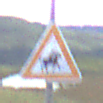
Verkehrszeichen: ReiterLinks
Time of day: SunriseSunset
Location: Outdoor (Nature)
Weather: PartlyCloudy
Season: NotSpecified
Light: Natural